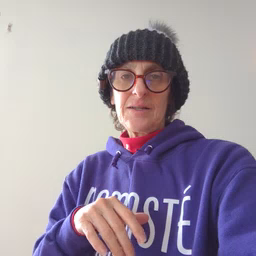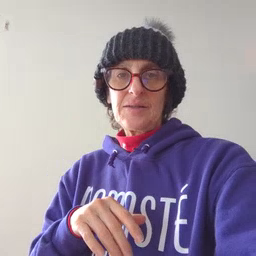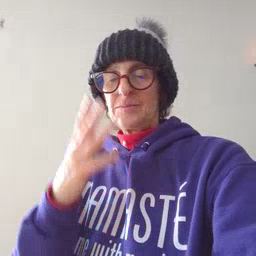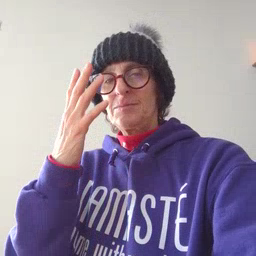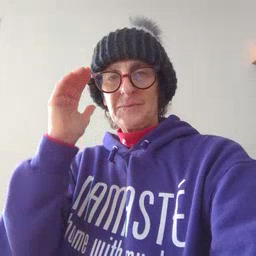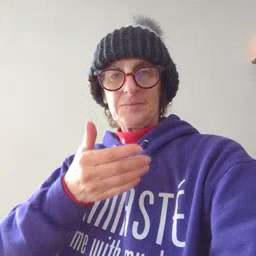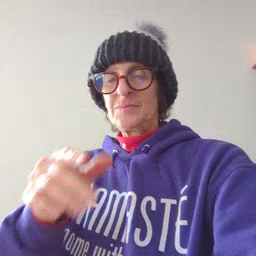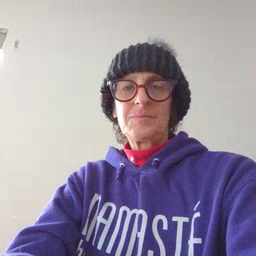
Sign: sleepy